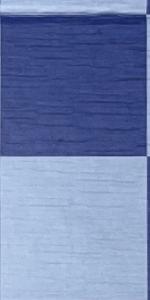
Label: Empty